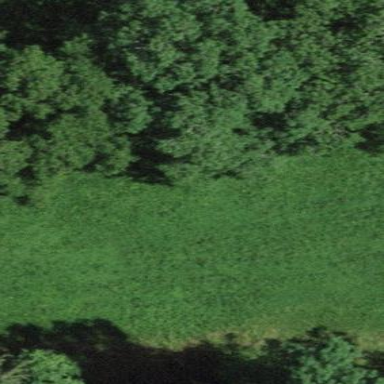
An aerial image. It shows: Mixed woodland area with variety of leaf types and cycles.